Question: First of all, I am developing an application in VB.NET, till yesterday it was all good. I saved the project and closed it, now when i started working on that application, i found that there was no way to open the UI area for the application. I am able to see the code behind it i.e. on 'dashboard.Designer.vb' but not the UI. I am able to see the the application after running it using 'F5'. What would be the possible reason for it, and how i can solve it.
---
Secondly, i tried to find search a lot for this tool but unable to get any, if somebody can tell me what tool is this or any similar tool, it would be of great help.

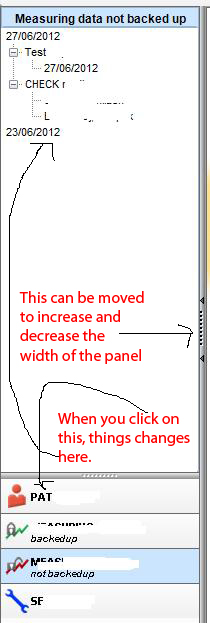
Answer: I was searching for long and found the answer:-
What we need to do is just add the following code in the blank 'dashboard.vb' file
'''
Public Class dashboard
End Class
'''
And this will get the form back.
The second question was answered by @Code Gray
1. <URL>
2. <URL>